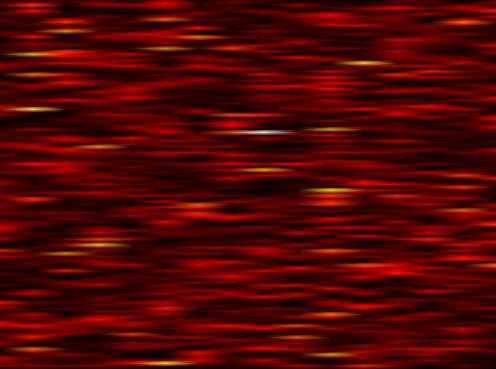
Label: FBMC